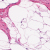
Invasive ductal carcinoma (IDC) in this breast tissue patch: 0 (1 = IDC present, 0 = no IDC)